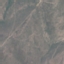
Land use / land cover class: HerbaceousVegetation